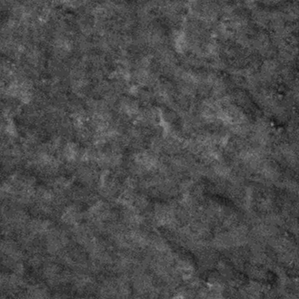
Label: frost